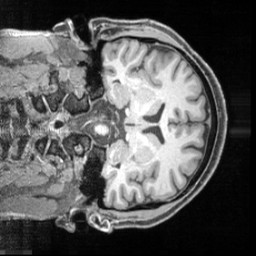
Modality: T1w
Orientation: coronal
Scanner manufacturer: siemens
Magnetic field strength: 3 T
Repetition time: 2.55 s